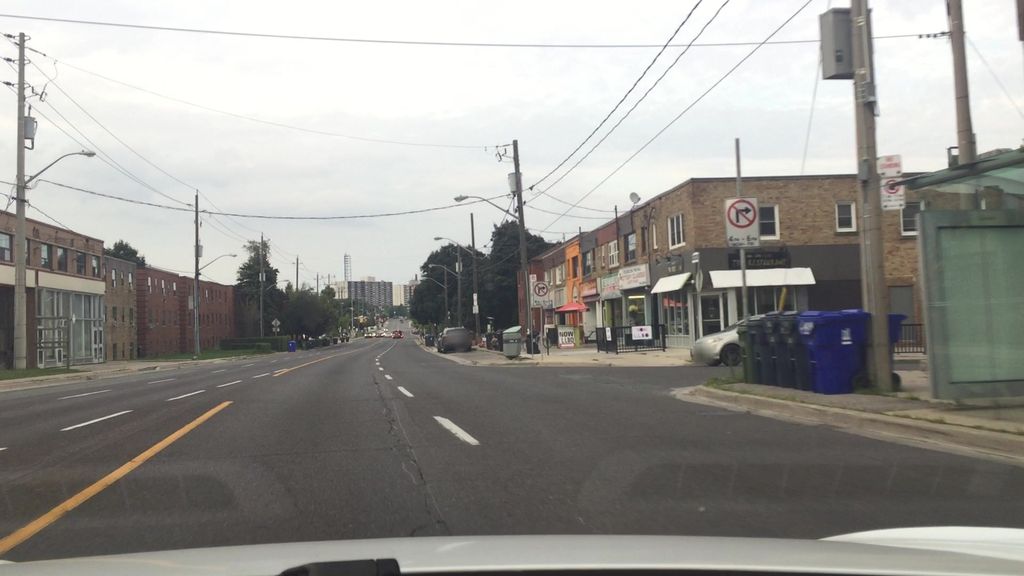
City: toronto